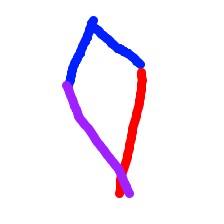
Shape: kite